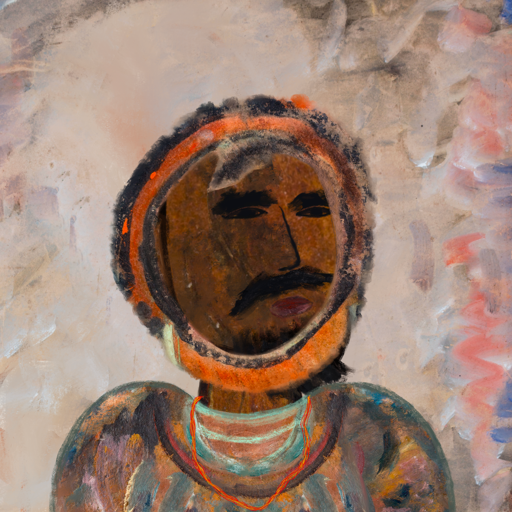
Background: Roy_Bahadur, Head And Neck Side: Mosgoul, Face Side: Mosgoul, Bust: Boggyland, Hair Side: Childish, Head Accessory: Blank, Second Necklace: Gypsy_Mother_2, Necklace: Blank, Baby: Blank